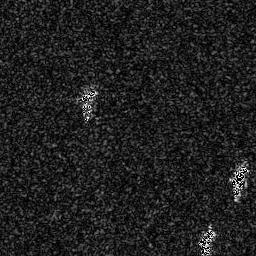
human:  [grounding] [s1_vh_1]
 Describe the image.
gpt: In the satellite image, there is  <ref>1 small ship </ref> <box>[[30, 34, 38, 40, 0]]</box> located at center,  <ref>1 small ship </ref> <box>[[89, 63, 96, 73, 0]]</box> located at right,  <ref>1 small ship </ref> <box>[[76, 89, 83, 96, 0]]</box> located at bottom right.